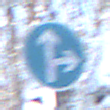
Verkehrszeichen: VorgeschriebeneFahrtrichtungGeradeausOderRechts
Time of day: MorningAfternoon
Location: Outdoor (Nature)
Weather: Clear
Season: Winter
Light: Natural